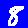
Digit: 8